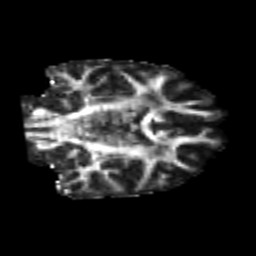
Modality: FA
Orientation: coronal
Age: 24
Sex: male
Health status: healthy
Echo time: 0.074 s